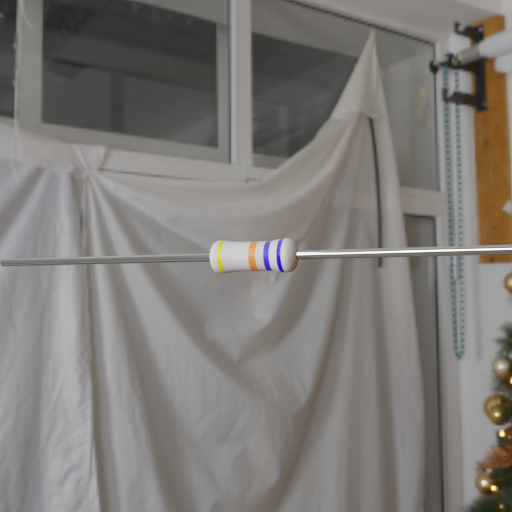
Resistor colour bands (in order): yellow, orange, blue, blue